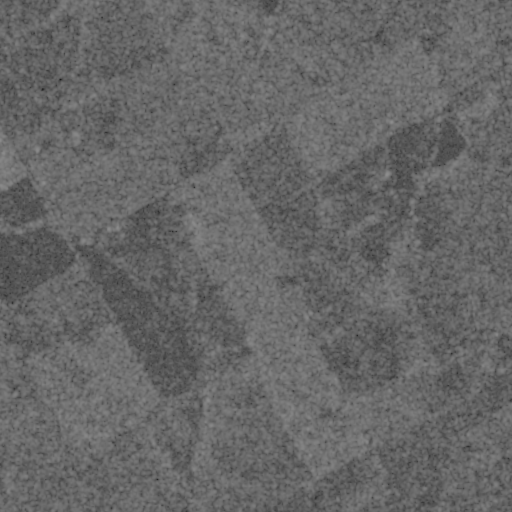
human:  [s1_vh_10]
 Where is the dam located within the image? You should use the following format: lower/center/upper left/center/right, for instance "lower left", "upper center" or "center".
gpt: The dam is located in the upper right of the image.
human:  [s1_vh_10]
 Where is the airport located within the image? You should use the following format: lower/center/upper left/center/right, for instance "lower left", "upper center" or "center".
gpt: There is no airport in the image.

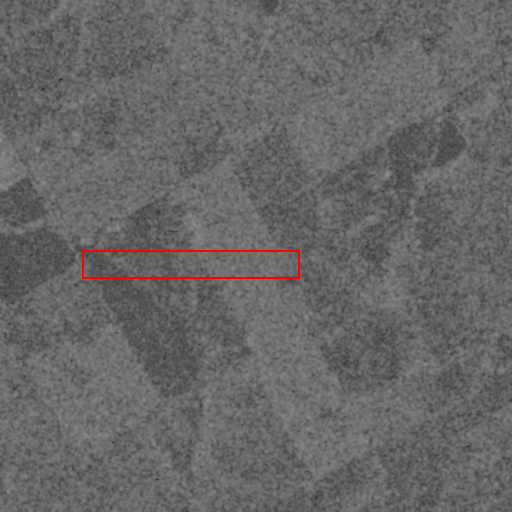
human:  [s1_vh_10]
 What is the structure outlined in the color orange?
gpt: There is no orange outline.
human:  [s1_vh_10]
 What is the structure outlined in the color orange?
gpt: There is no structure outlined in orange.